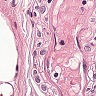
Metastatic tissue present: no